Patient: sex F, age 38
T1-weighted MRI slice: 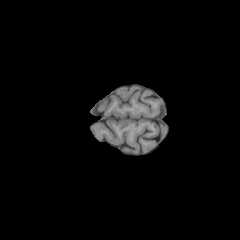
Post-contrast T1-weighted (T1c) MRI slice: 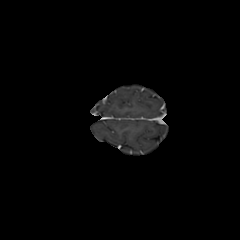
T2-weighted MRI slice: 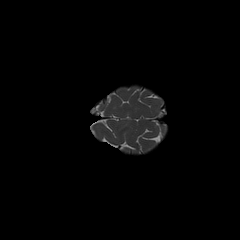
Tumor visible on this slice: no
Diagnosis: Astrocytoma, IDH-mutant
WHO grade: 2